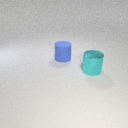
large cyan metal cylinder in front of large blue rubber cylinder